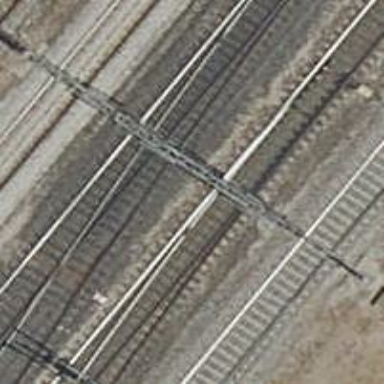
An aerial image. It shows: Railway with electrified contact lines.